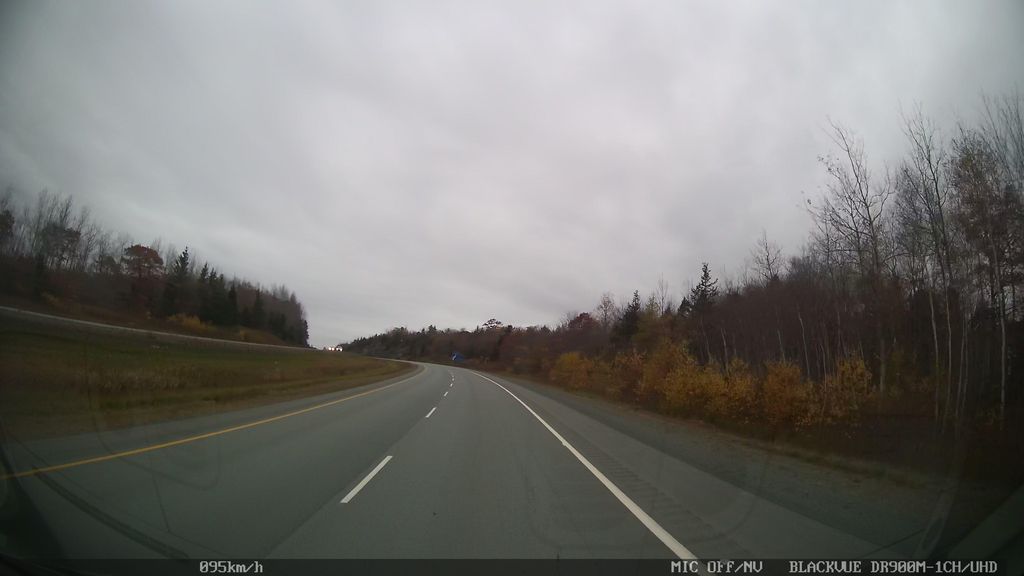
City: halifax